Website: lowes
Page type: billing-address
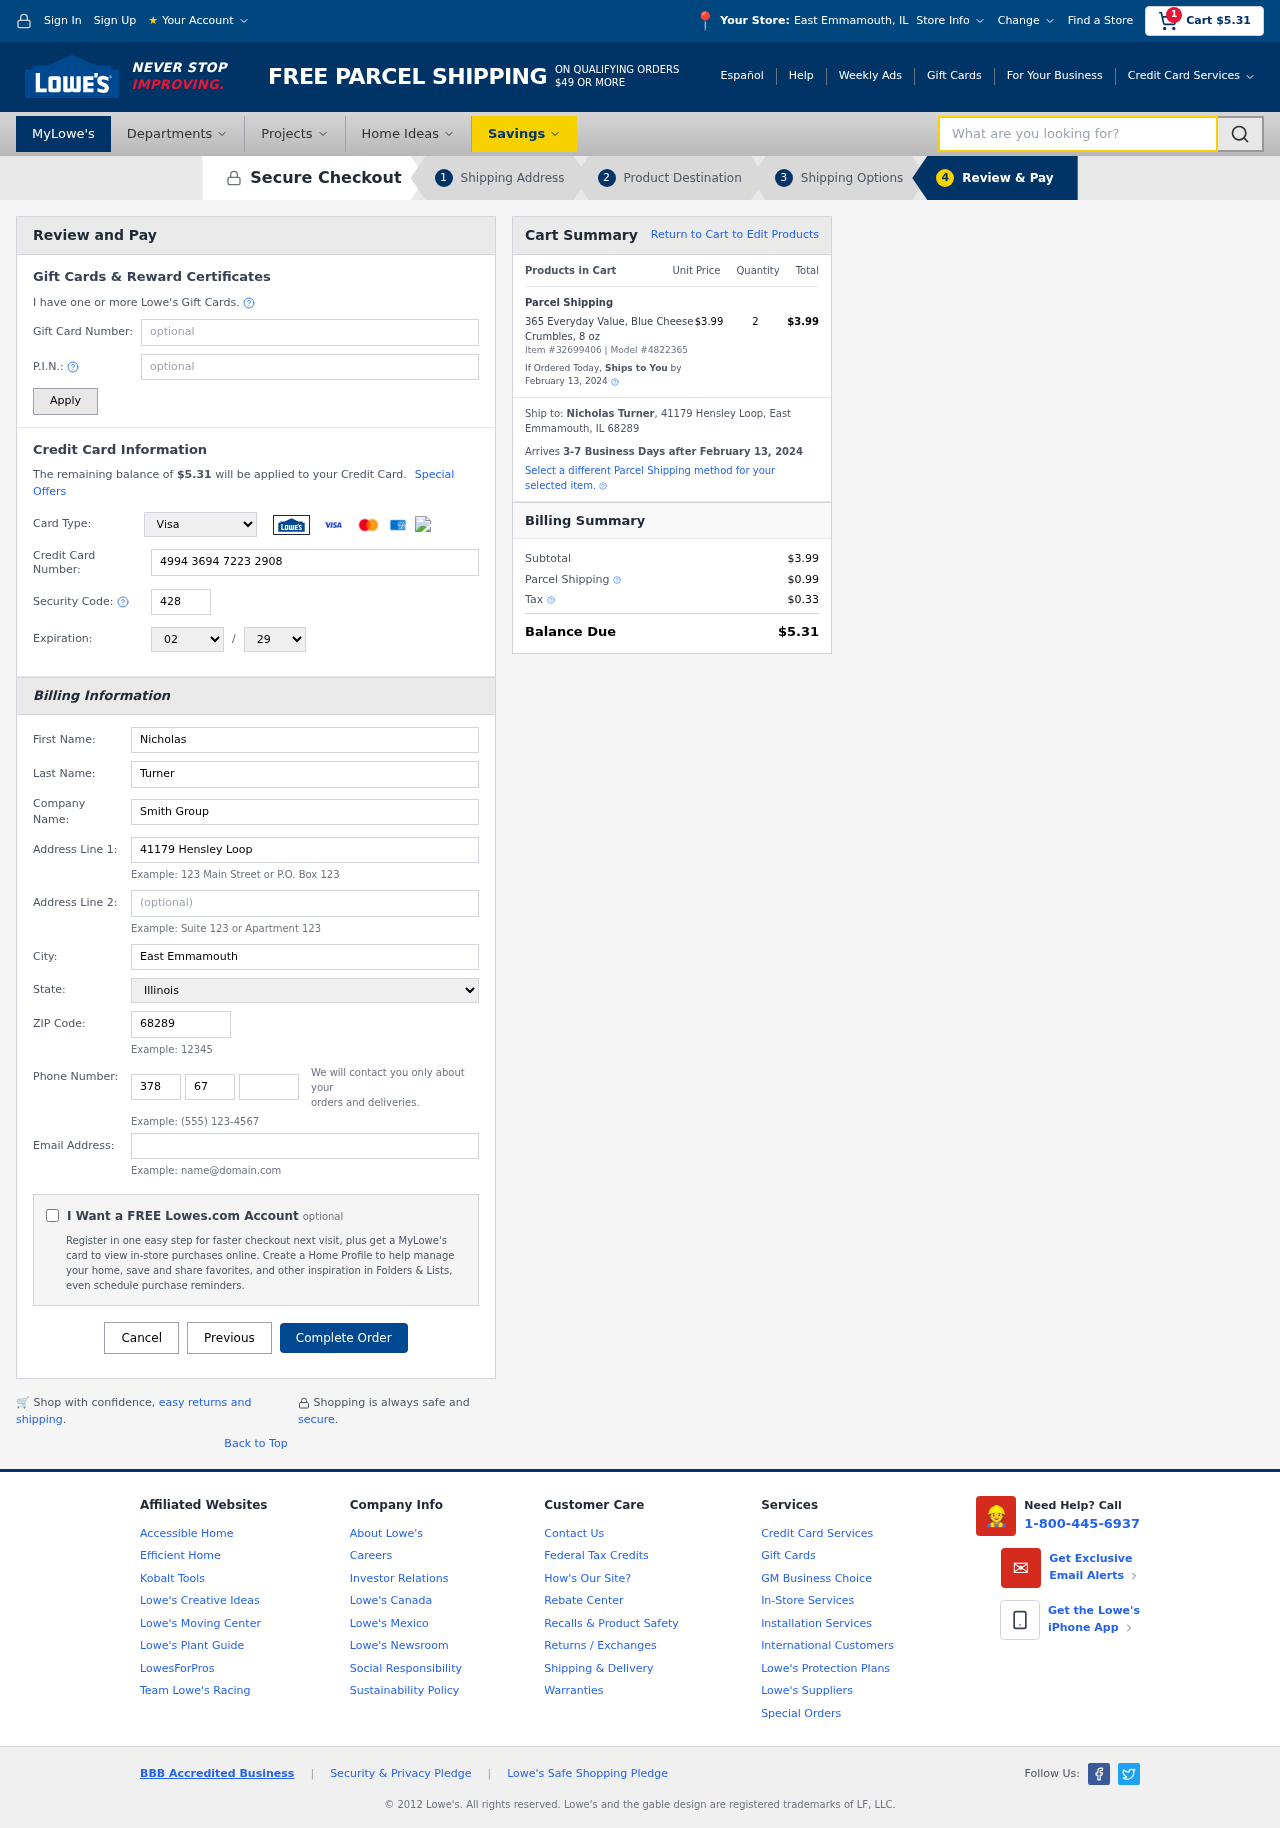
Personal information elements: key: PII_CARD_CVV
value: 428
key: PII_CARD_EXPIRY_MONTH
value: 02
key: PII_CARD_EXPIRY_YEAR
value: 29
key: PII_CARD_NUMBER
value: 4994 3694 7223 2908
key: PII_CARD_TYPE
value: Visa
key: PII_CITY
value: East Emmamouth
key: PII_CITY_STATE
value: East Emmamouth, IL
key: PII_COMPANY
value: Smith Group
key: PII_EMAIL
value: nicholas.turner@gmail.com
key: PII_FIRSTNAME
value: Nicholas
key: PII_FULLNAME
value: Nicholas Turner
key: PII_LASTNAME
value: Turner
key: PII_PHONE_AREA
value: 378
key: PII_PHONE_PREFIX
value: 672
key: PII_PHONE_SUFFIX
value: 3806
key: PII_POSTCODE
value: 68289
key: PII_STATE
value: Illinois
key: PII_STREET
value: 41179 Hensley Loop
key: PII_CITY_STATE_ZIP
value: East Emmamouth, IL 68289
Product elements: key: PRODUCT1_NAME
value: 365 Everyday Value, Blue Cheese Crumbles, 8 oz
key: PRODUCT1_PRICE
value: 3.99
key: PRODUCT1_QUANTITY
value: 2
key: PRODUCT_ITEM_NUMBER
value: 32699406
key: PRODUCT_MODEL_NUMBER
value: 4822365
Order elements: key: ORDER_SUBTOTAL
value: $5.31
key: ORDER_TOTAL
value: $5.31
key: ORDER_SHIPPING_DATE
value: February 13, 2024
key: ORDER_SUBTOTAL
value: $3.99
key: ORDER_DELIVERY_DATE
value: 3-7 Business Days after February 13, 2024
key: ORDER_SHIPPING_DATE2
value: February 13, 2024
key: ORDER_SUBTOTAL2
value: $3.99
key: ORDER_SHIPPING_COST
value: $0.99
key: ORDER_TAX
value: $0.33
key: ORDER_TOTAL2
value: $5.31
Search elements: key: HEADER_SEARCH
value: What are you looking for?